Field crop: tomato
Growth stage: 1
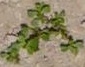
Species: portulaca